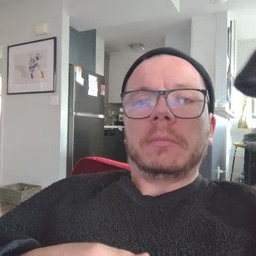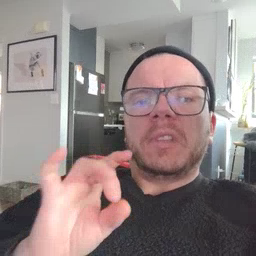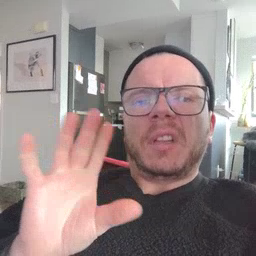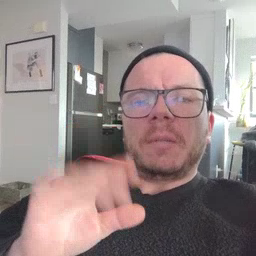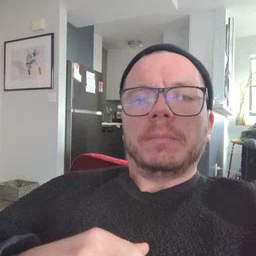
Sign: yucky